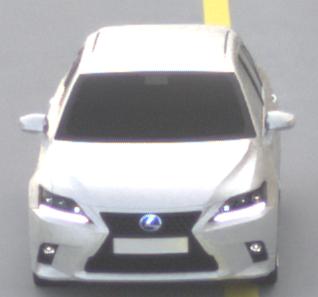
Make: Lexus
Model: CT 200h
Detailed model: CT (A10)
Model produced from: 2014/03
Model produced until: 2017/10
Doors: 5
Color: white
Road condition: dry road
Daytime: sunrise or sunset
Contrast: low contrast